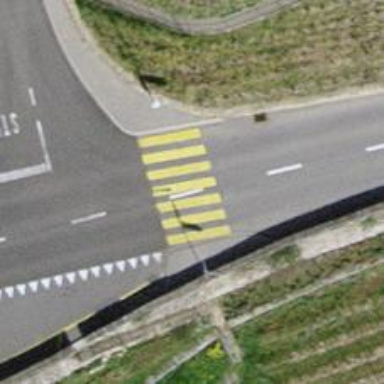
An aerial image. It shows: Zebra crossing on the road.